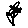
Label: flower